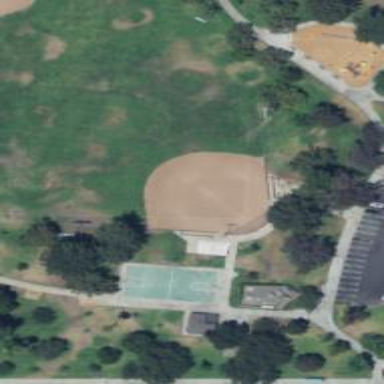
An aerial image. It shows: Baseball pitch for leisure and sports activities.